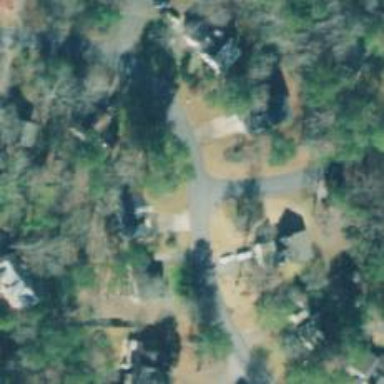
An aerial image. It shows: Neighborhood.